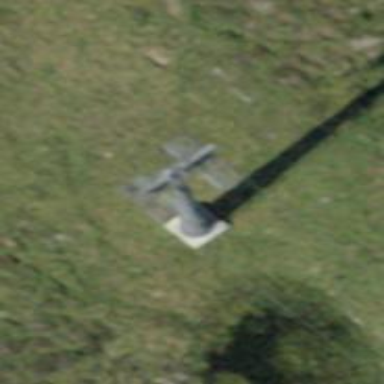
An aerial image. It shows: Pylon for aerialway.